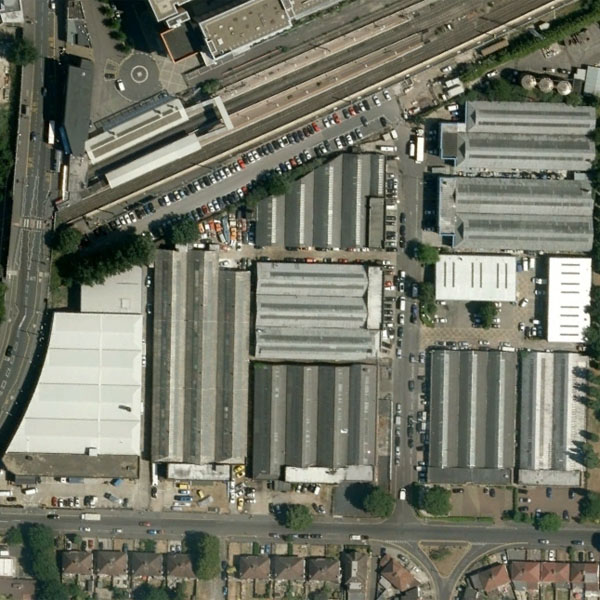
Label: Industrial